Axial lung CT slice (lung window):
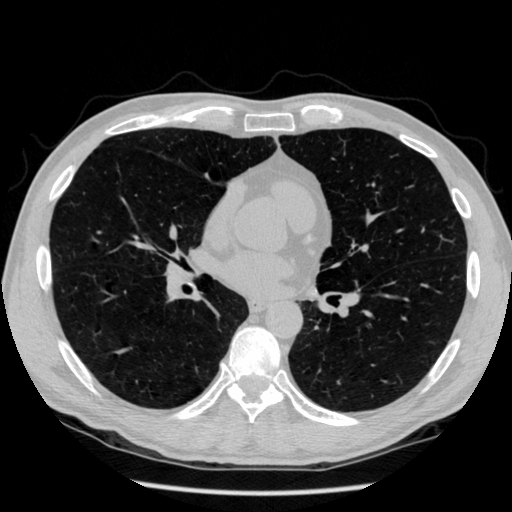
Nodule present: no